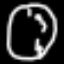
Label: clock